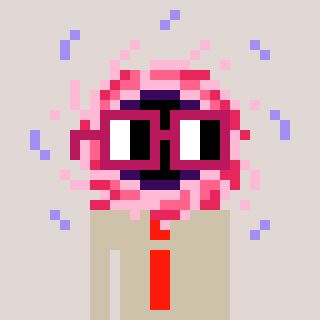
a pixel art character with square dark red glasses, a blackhole-shaped head and a bege-colored body on a warm background